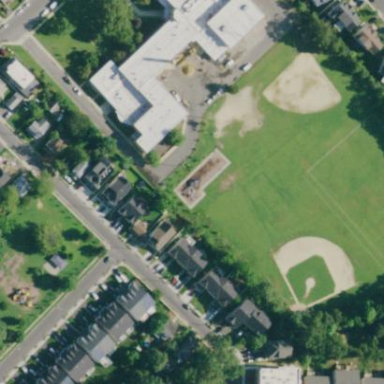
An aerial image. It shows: Recreation ground.